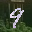
Label: 9